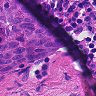
Metastatic tissue present: yes